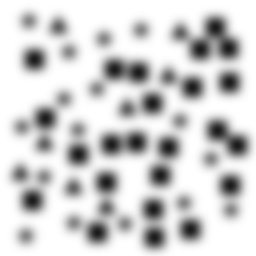
Squares: 24
Triangles: 8
Stars: 16
Total shapes: 48